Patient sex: F
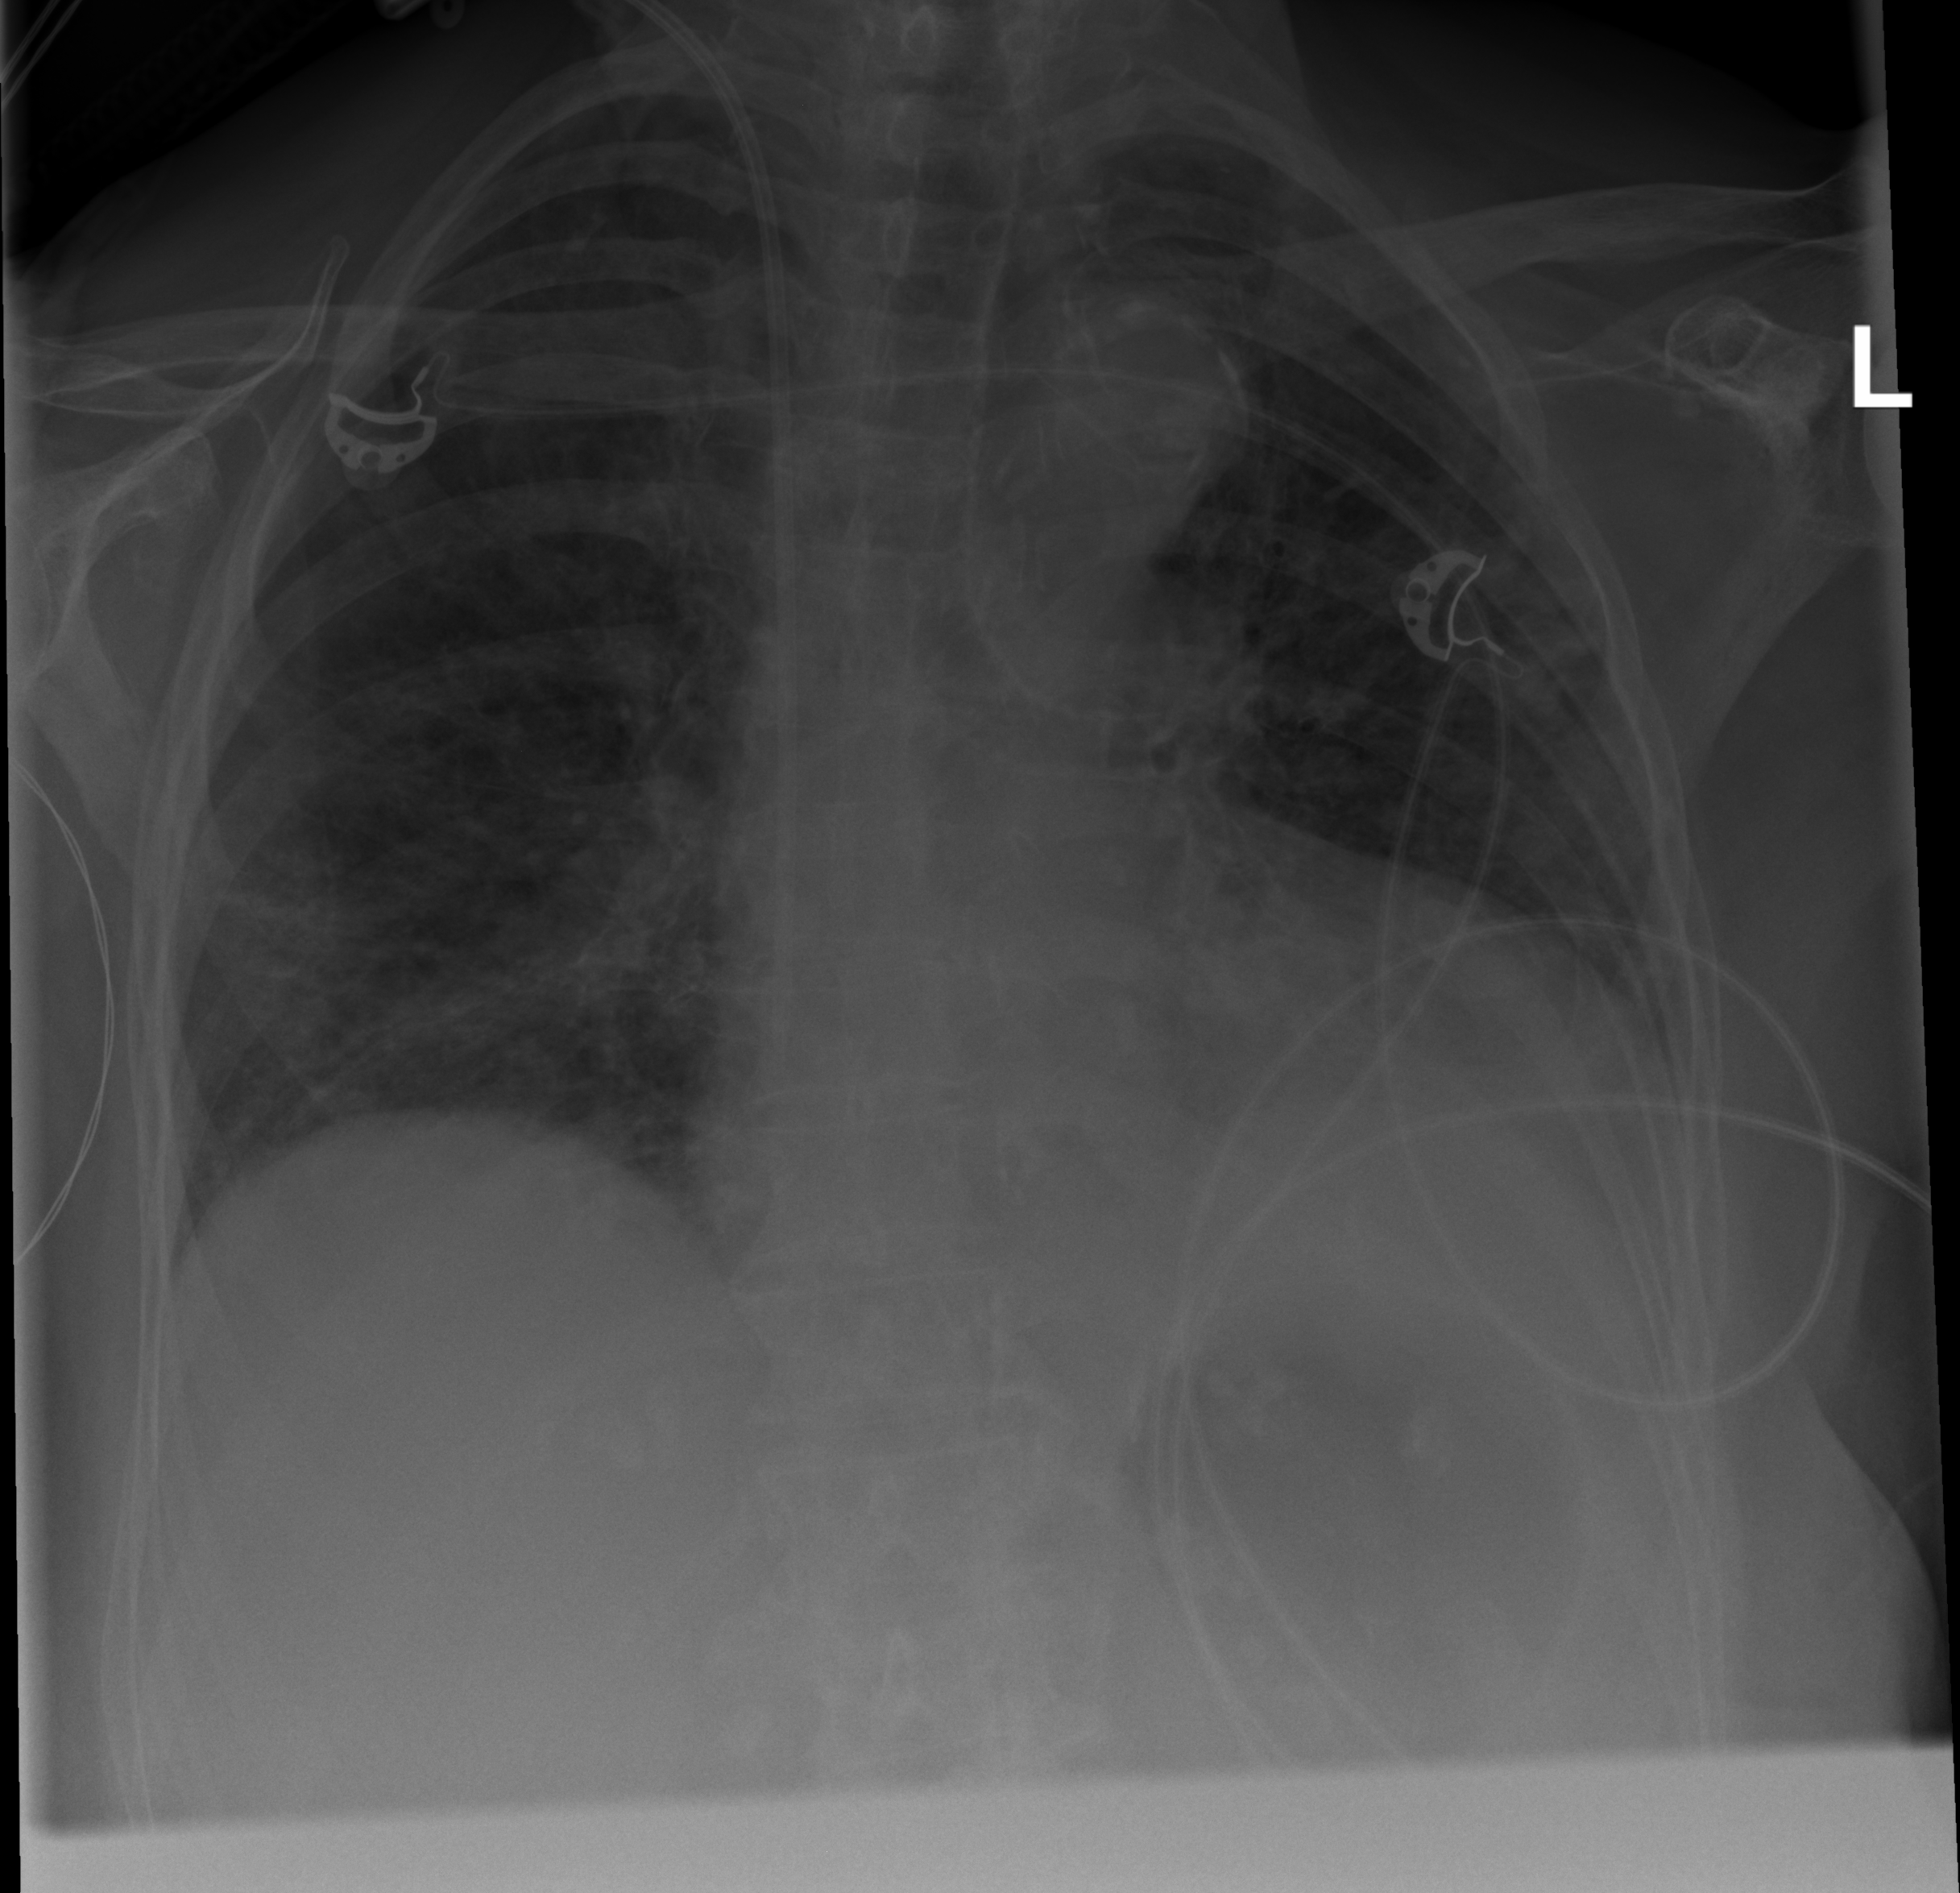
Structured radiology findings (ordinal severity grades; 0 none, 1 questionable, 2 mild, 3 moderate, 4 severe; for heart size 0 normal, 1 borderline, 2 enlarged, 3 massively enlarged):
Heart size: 2
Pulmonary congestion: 1
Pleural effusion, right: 0
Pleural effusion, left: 2
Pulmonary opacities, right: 2
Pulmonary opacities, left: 2
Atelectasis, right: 2
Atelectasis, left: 2